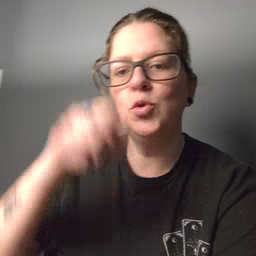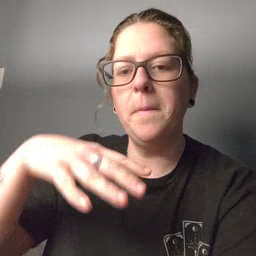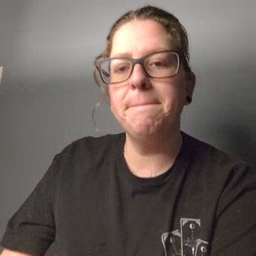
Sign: drop